Field crop: maize
Growth stage: 1
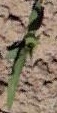
Species: maize